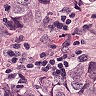
Metastatic tissue present: yes